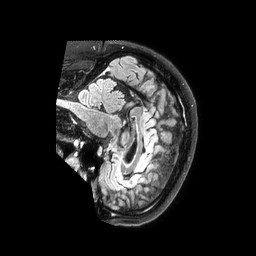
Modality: FLAIR
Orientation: sagittal
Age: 45
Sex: male
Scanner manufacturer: philips
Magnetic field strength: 3 T
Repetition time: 4.8 s
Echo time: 0.34 s